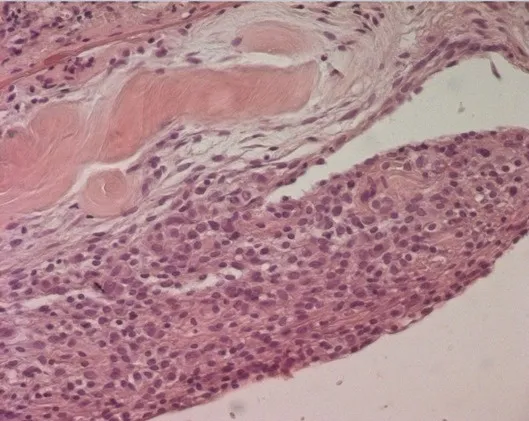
HE stain x 400: endometrial tissu dissociating diaphragmatic muscular fibers.
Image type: pathology (h&e)